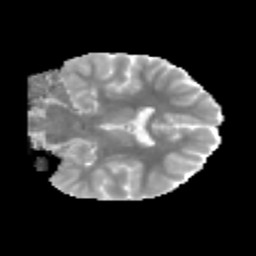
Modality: MD
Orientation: coronal
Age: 13
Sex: female
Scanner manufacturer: siemens
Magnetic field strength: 3 T
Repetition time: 3.8 s
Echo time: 0.07 s